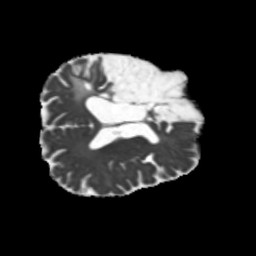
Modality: MD
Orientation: axial
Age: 64
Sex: male
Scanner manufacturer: siemens
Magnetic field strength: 3 T
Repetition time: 5.25 s
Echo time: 0.08 s